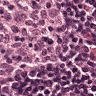
Metastatic tissue present: no